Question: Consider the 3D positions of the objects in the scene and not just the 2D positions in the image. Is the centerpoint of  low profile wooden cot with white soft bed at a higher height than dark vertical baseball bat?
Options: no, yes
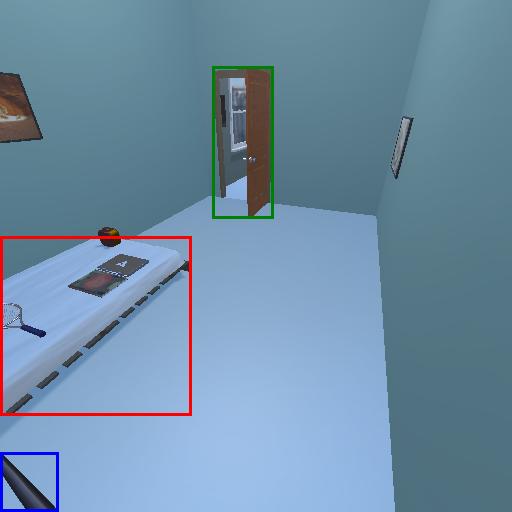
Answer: no